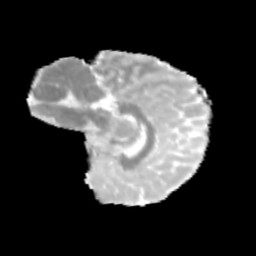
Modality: MD
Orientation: sagittal
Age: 9
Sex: male
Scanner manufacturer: siemens
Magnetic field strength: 3 T
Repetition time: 3.8 s
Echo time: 0.07 s